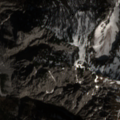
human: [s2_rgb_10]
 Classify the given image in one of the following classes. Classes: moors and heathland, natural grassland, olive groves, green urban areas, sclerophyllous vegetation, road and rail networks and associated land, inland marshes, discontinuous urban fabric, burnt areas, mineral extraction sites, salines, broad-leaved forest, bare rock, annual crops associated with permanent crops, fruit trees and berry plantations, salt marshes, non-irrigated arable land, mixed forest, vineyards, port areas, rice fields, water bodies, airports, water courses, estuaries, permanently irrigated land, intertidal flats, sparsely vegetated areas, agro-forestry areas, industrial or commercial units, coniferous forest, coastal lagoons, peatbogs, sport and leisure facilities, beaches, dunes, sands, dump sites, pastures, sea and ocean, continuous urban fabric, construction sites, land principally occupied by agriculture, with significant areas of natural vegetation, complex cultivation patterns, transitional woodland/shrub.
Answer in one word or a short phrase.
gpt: coniferous forest, mixed forest, natural grassland, bare rock, sparsely vegetated areas